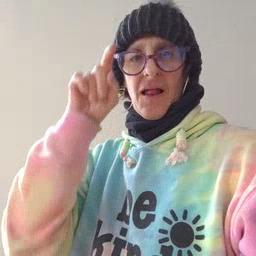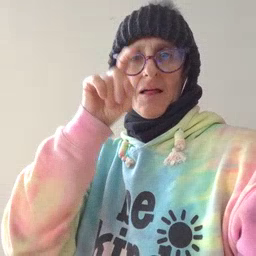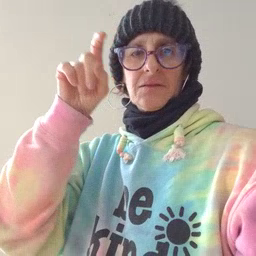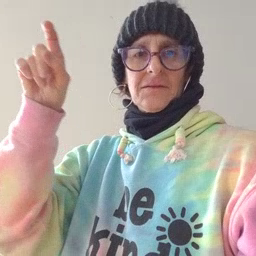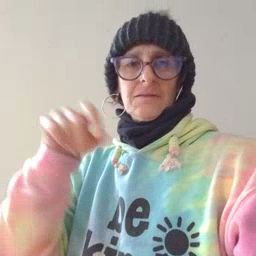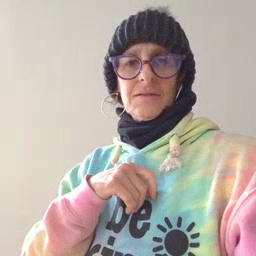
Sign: closet